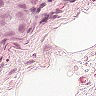
Metastatic tissue present: yes